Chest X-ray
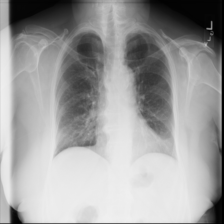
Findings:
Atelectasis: negative
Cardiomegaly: negative
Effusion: negative
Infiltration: negative
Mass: negative
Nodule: negative
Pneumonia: negative
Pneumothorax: negative
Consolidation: negative
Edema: negative
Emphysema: negative
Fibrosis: negative
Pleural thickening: negative
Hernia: negative